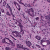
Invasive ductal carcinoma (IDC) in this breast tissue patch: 1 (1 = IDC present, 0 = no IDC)